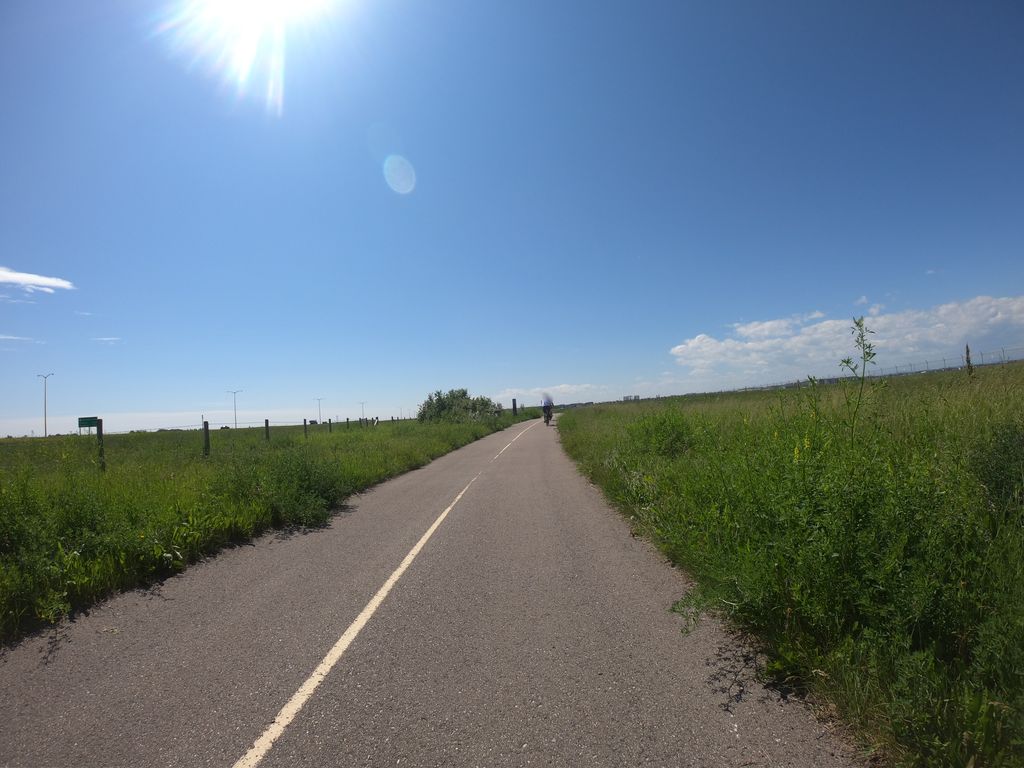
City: calgary